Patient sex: F
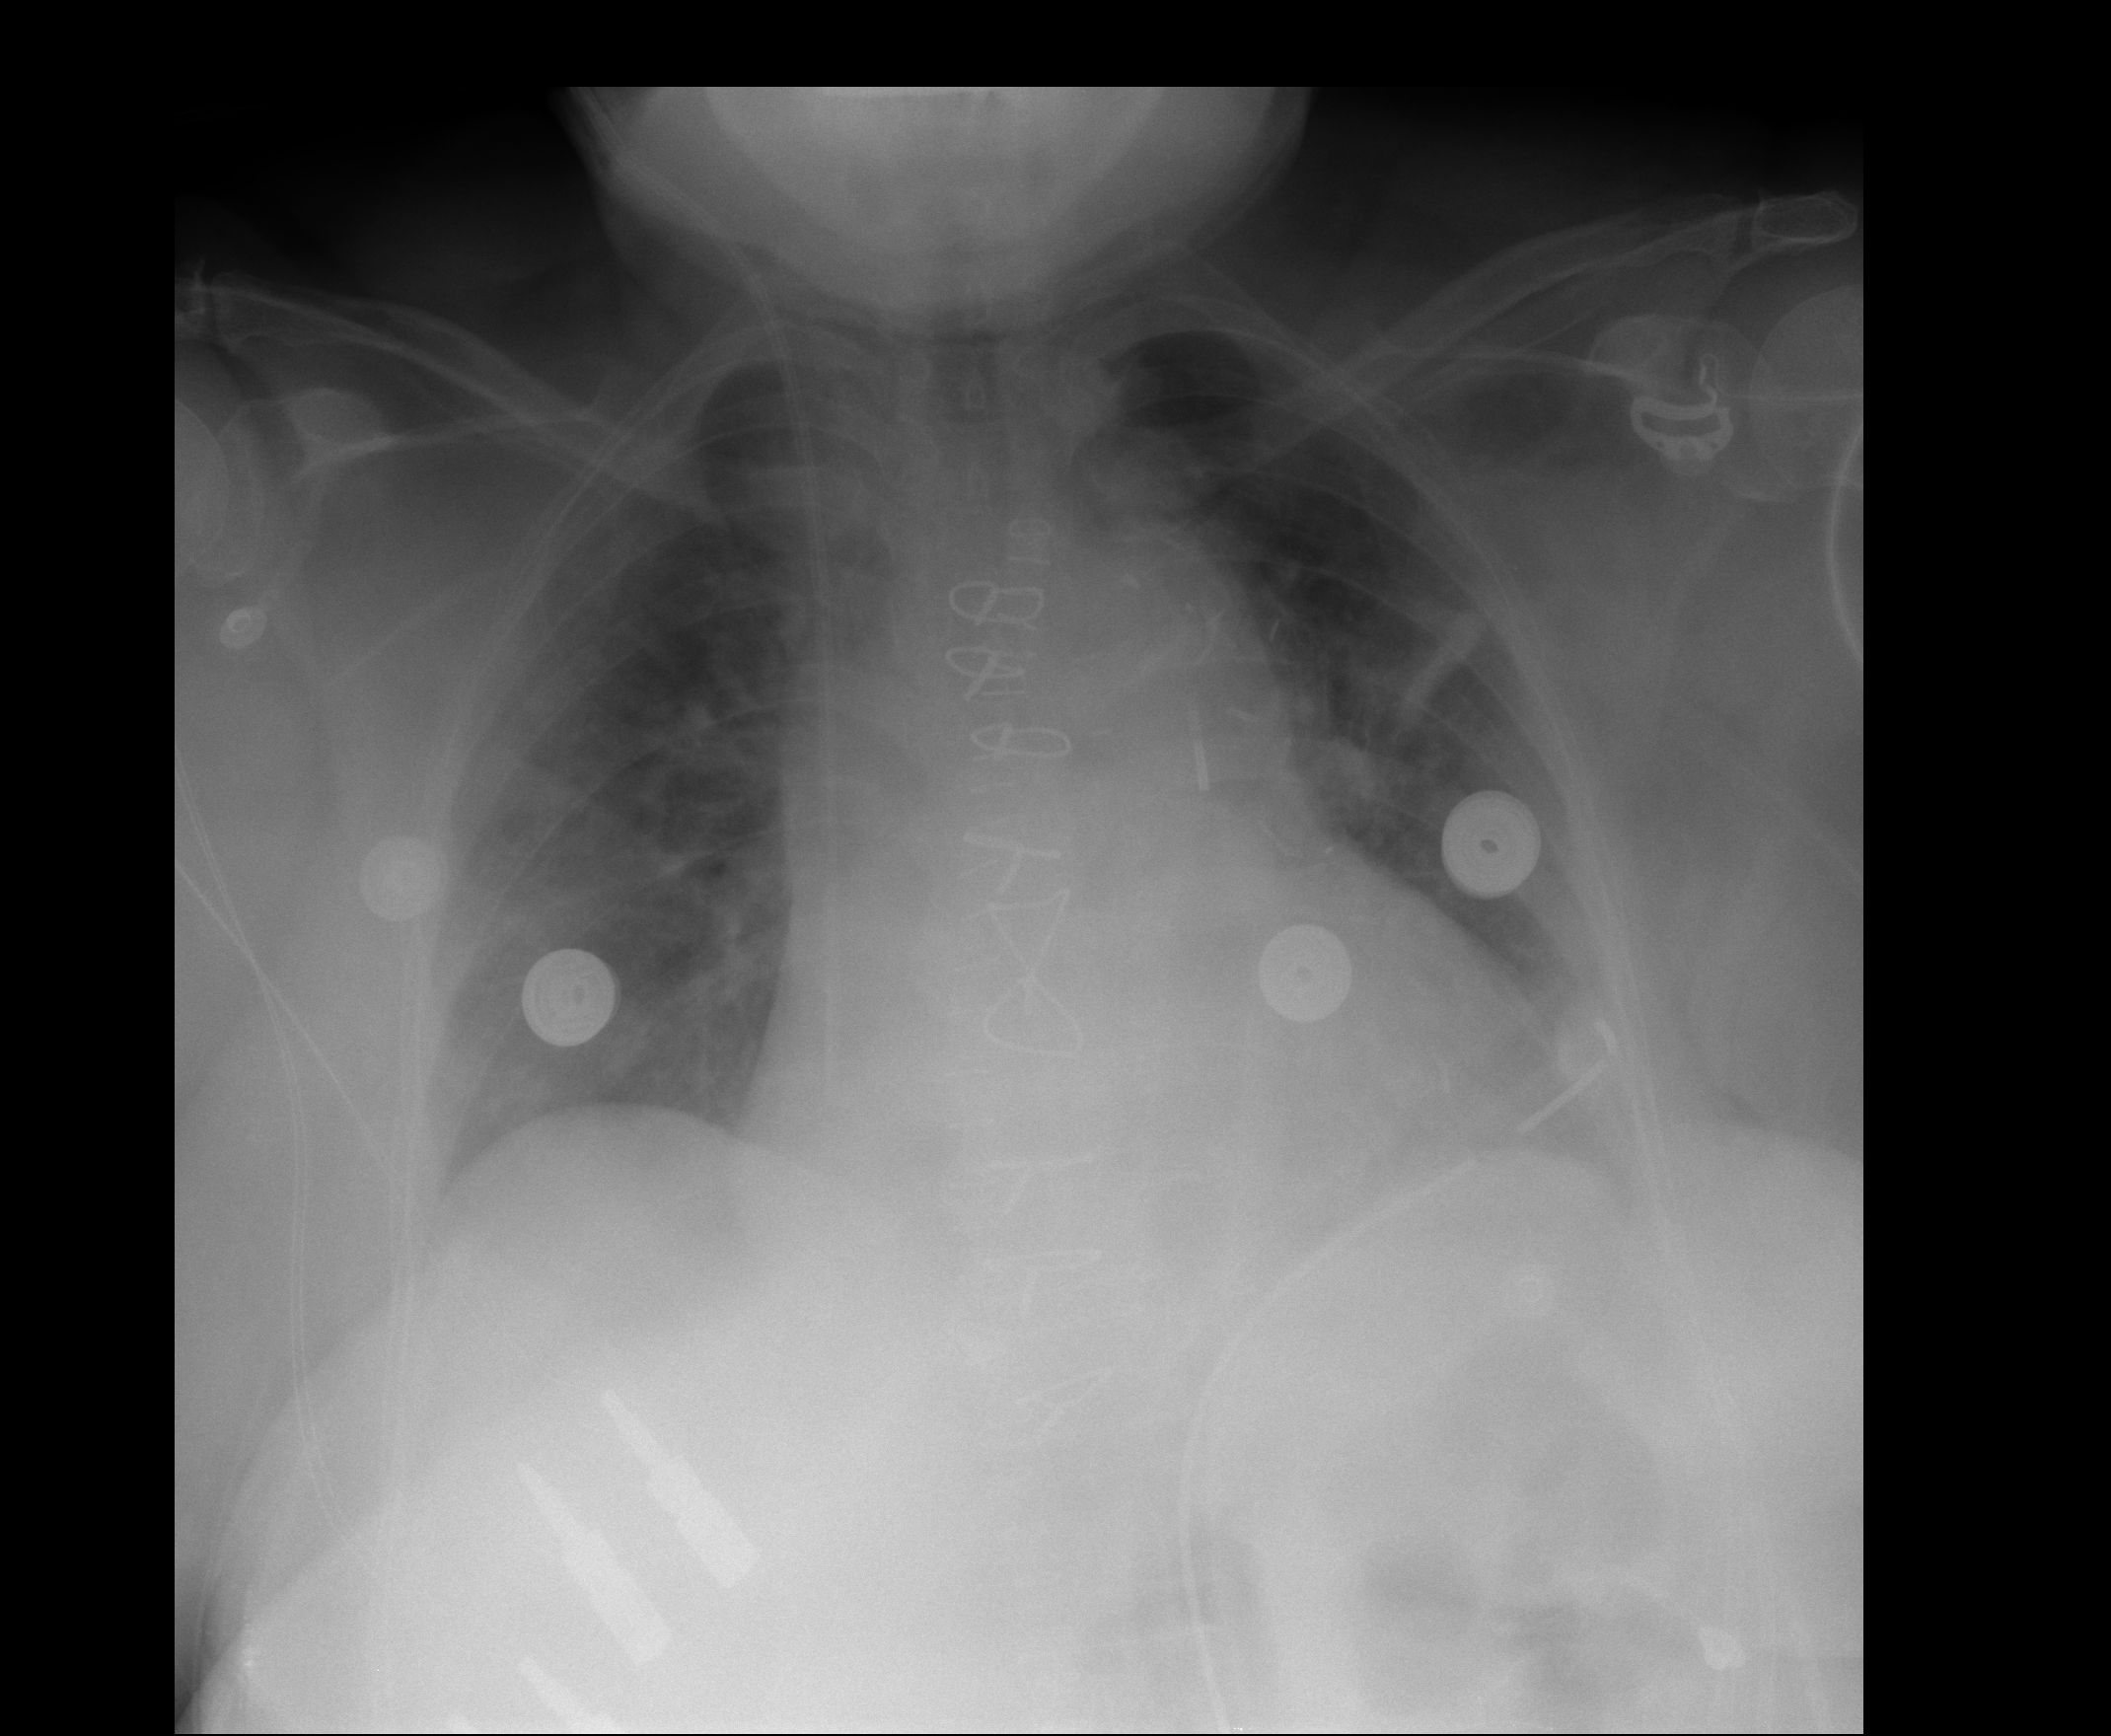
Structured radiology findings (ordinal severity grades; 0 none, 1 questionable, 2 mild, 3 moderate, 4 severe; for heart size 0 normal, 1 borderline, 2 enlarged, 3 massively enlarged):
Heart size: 2
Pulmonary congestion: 2
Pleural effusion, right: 0
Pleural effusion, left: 1
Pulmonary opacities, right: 1
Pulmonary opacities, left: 1
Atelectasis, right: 1
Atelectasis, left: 2